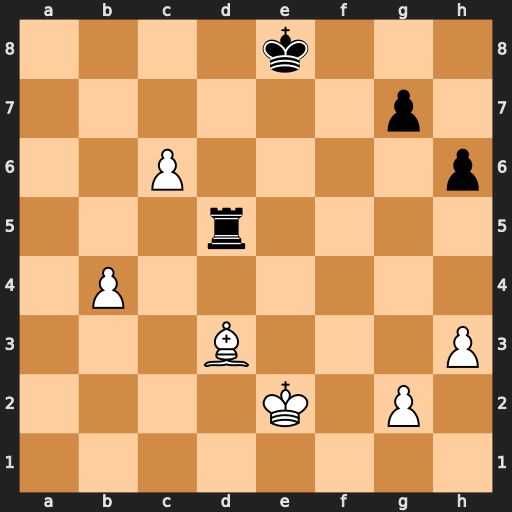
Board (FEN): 4k3/6p1/2P4p/3r4/1P6/3B3P/4K1P1/8
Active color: w
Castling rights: -
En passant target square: -
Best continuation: b5 Kd8 b6 Rc5 c7+ Rxc7 bxc7+